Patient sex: F
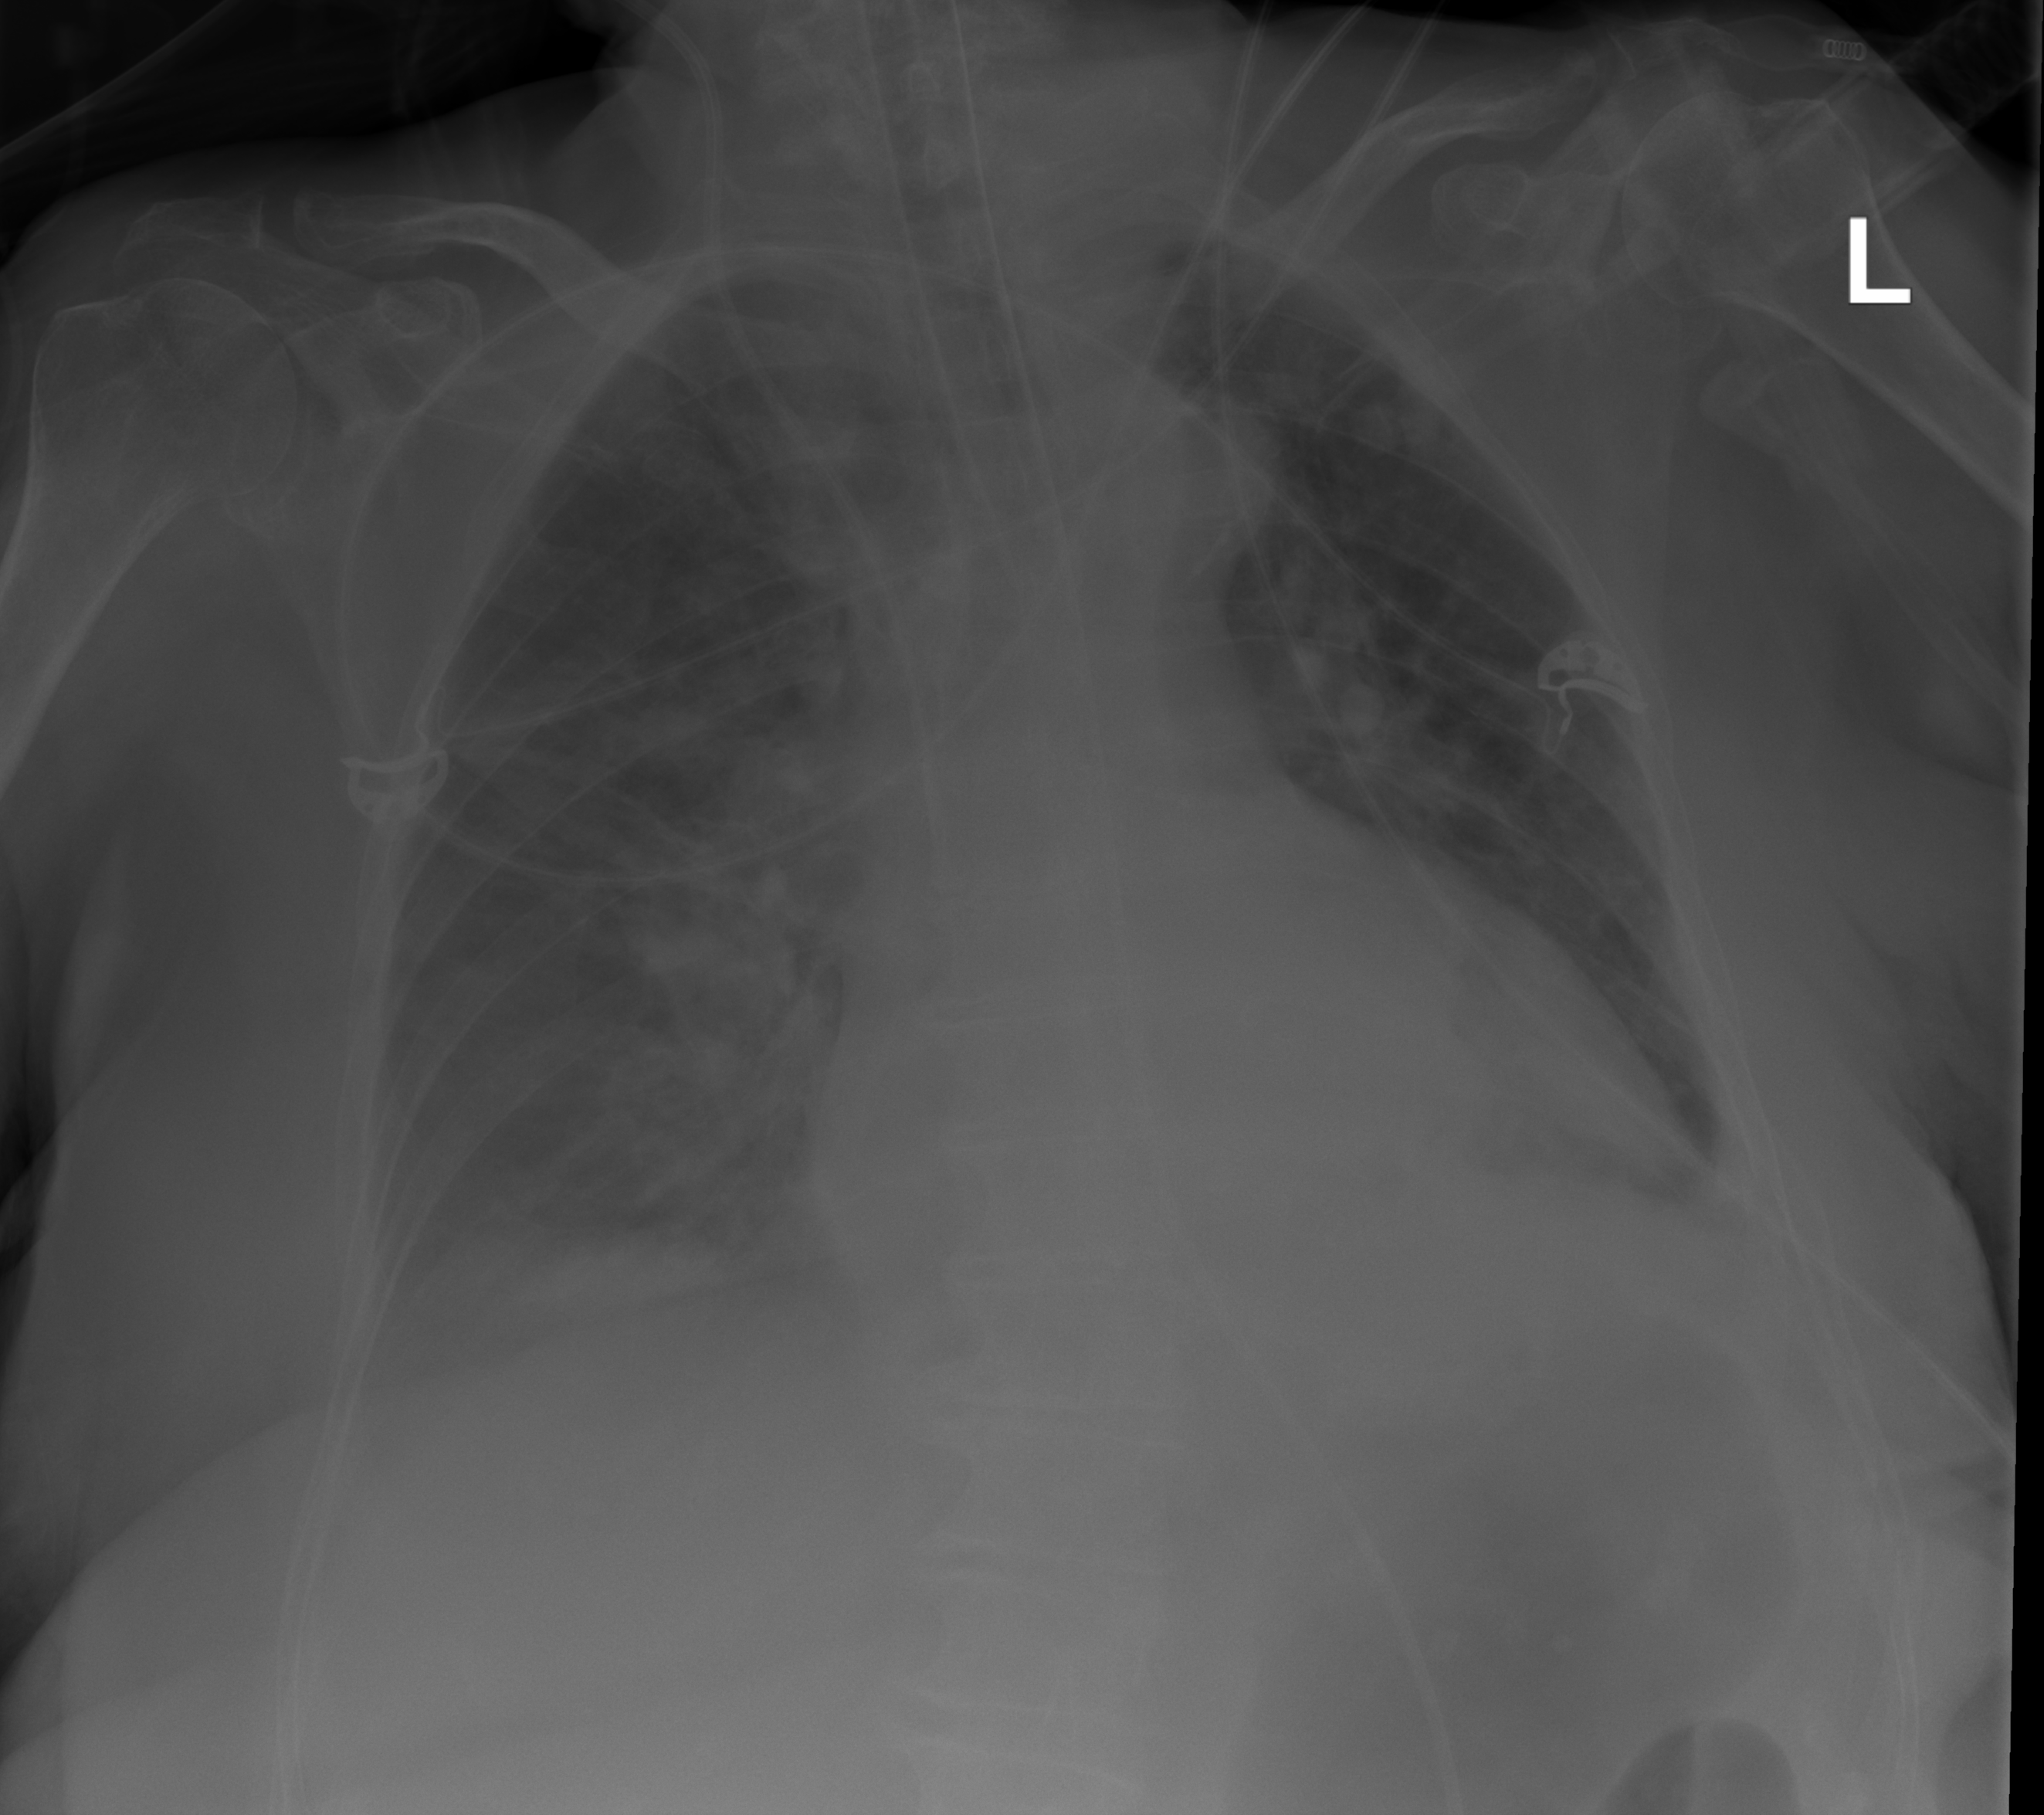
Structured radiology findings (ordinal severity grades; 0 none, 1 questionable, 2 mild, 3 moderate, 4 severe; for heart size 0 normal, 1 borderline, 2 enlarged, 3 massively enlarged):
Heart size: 0
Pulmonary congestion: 0
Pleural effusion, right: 3
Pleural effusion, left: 1
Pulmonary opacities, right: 1
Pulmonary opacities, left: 0
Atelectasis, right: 2
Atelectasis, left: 2